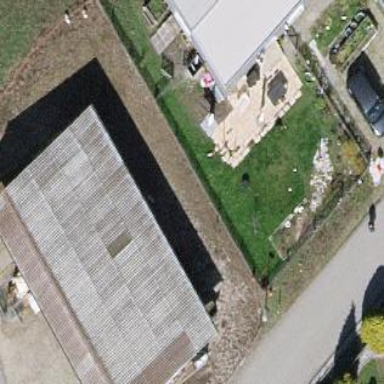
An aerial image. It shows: Shed.